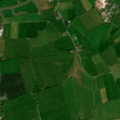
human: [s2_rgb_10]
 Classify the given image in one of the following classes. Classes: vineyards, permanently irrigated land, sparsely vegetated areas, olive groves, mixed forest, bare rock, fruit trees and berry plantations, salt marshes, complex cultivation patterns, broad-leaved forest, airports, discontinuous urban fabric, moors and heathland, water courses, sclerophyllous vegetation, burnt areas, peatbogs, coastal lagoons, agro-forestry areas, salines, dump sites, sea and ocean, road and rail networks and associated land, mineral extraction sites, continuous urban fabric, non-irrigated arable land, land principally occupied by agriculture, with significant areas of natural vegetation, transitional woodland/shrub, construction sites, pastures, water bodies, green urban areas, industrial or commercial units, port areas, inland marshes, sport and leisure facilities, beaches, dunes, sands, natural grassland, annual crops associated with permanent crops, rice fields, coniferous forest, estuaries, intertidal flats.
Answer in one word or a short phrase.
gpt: industrial or commercial units, non-irrigated arable land, pastures